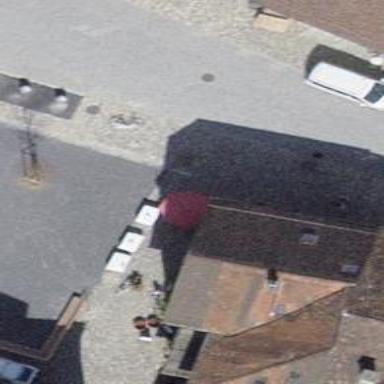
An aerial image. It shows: Outdoor seating area for leisure.